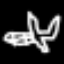
Label: airplane